Interaction volume radius: 5 \u00c5
Interaction volume height: 15 \u00c5
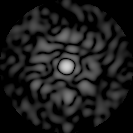
Disorder parameter: 0.7881